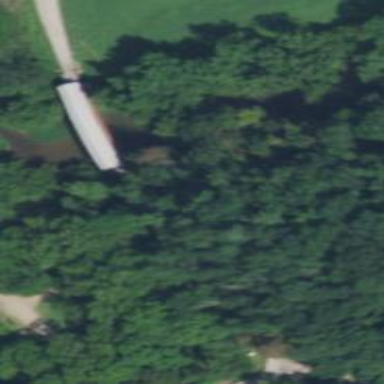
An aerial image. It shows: Covered bridge on residential road.